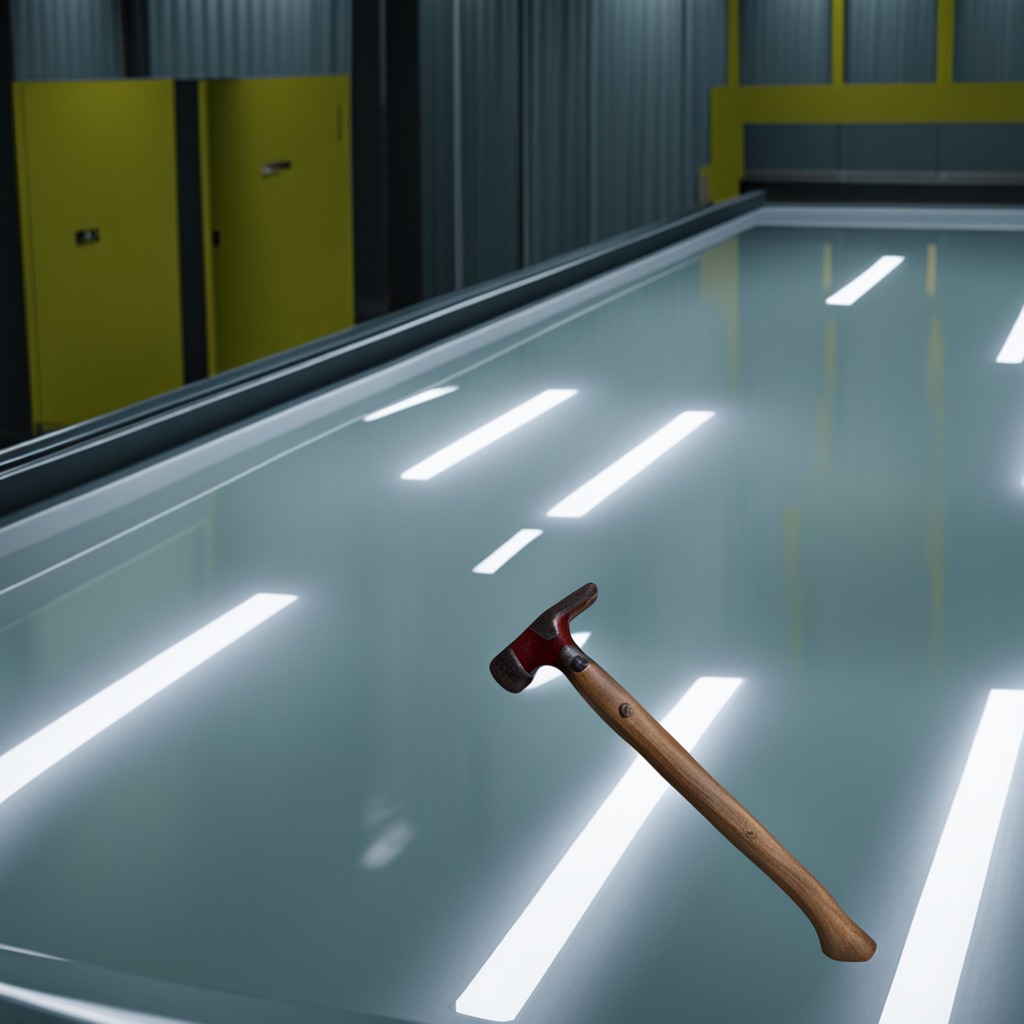
A hammer is lying on the table.